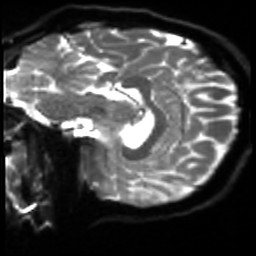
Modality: sbref
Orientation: sagittal
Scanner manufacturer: siemens
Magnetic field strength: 3 T
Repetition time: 4 s
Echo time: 0.0594 s